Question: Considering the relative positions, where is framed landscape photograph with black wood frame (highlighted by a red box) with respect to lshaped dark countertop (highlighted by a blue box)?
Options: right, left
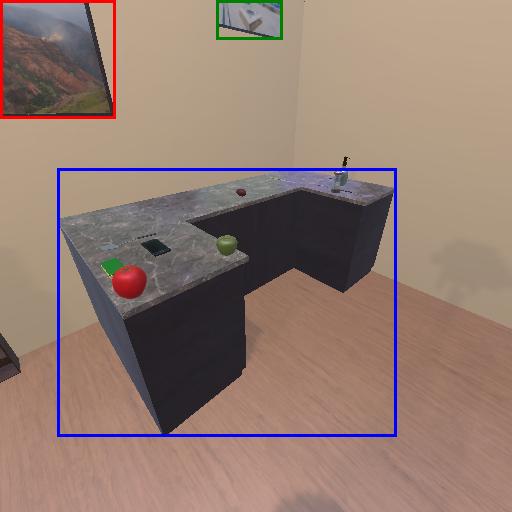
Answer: right